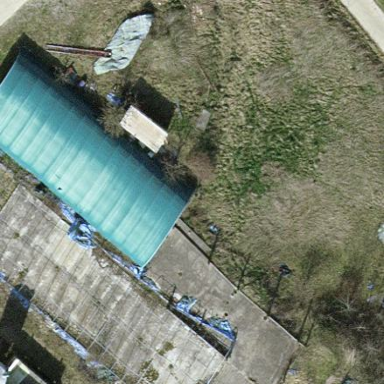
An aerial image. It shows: Greenhouse.